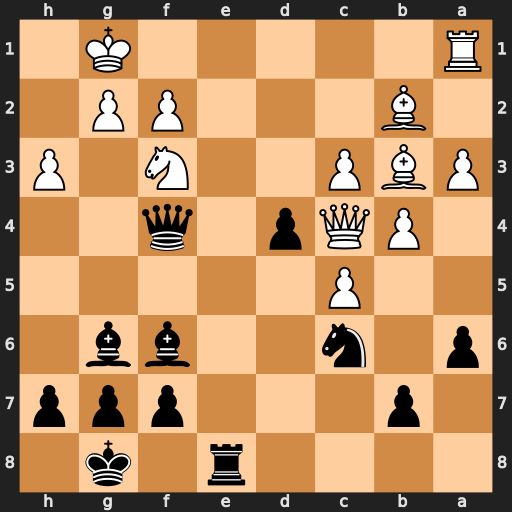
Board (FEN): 4r1k1/1p3ppp/p1n2bb1/2P5/1PQp1q2/PBP2N1P/1B3PP1/R5K1
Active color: b
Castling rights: -
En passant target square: -
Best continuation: Ne5 Nxe5 Bxe5 g3 Qd2